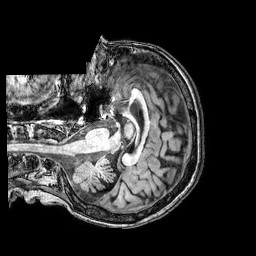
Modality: T1w
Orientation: axial
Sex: female
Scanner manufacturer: philips
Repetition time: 0.008165 s
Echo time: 0.00374 s